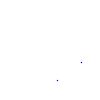
Particle: proton